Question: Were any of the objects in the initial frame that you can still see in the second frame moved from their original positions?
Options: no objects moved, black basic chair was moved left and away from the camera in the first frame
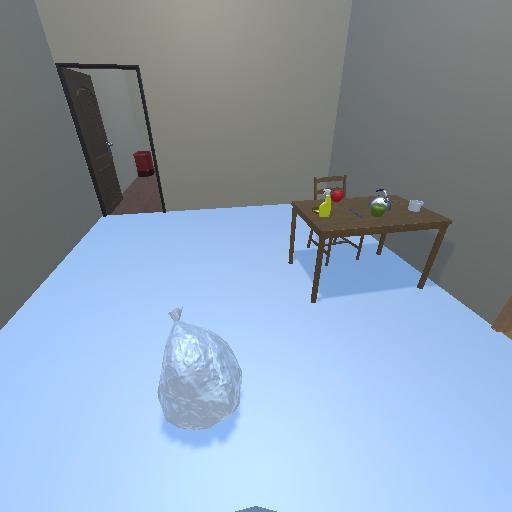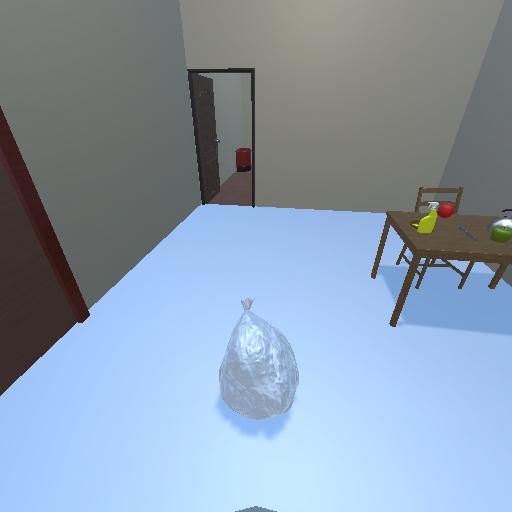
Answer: no objects moved